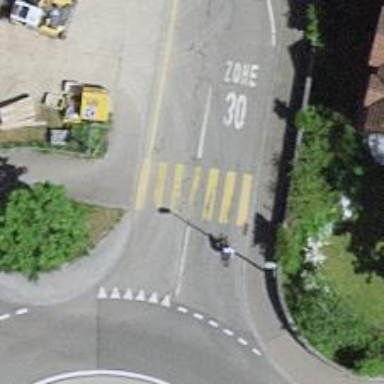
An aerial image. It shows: Uncontrolled zebra crossing on the road.